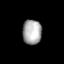
Tissue: lung
Cell type: Others
Senescence score: 0.5473
Nuclear area (px): 464
Mean DAPI intensity: 169.802